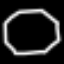
Label: octagon